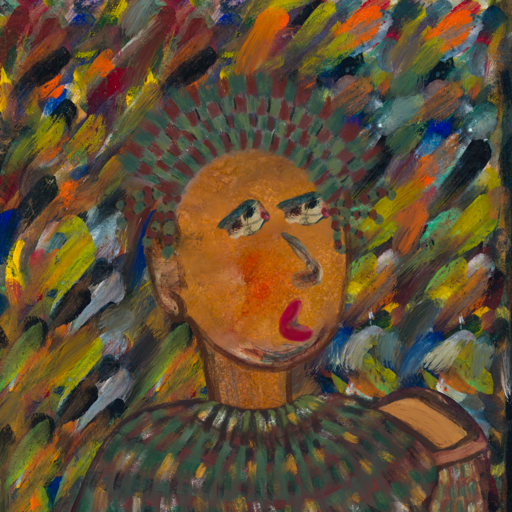
Background: An_Impression, Head And Neck Side: Pipe, Face Side: Pipe, Bust: After_Raid, Hair Side: Blank, Head Accessory: After_Raid_Crown, Second Necklace: Blank, Necklace: In_The_Sun, Baby: Blank